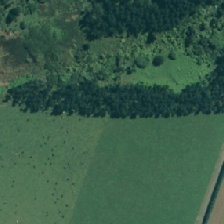
Land cover: high_producing_grassland